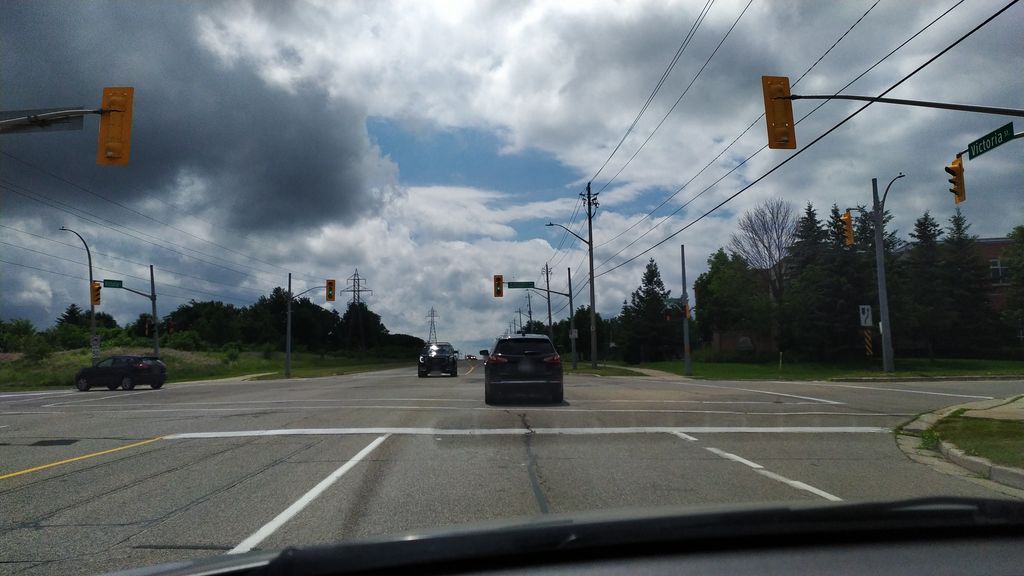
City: kitchener-waterloo